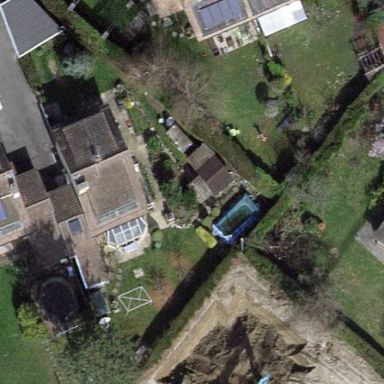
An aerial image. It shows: Garden surrounded by fence.